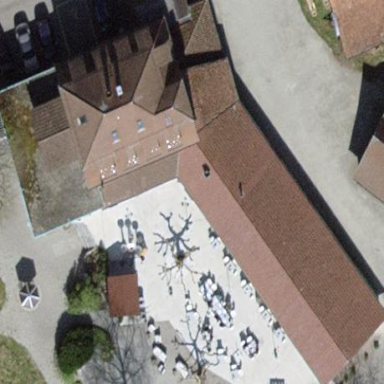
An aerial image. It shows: Restaurant building.